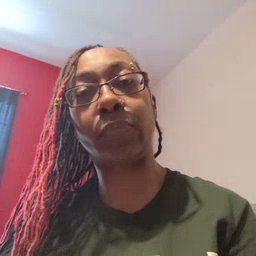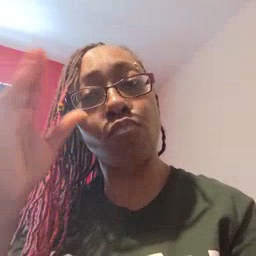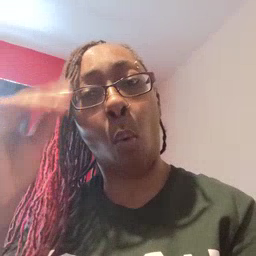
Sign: boy